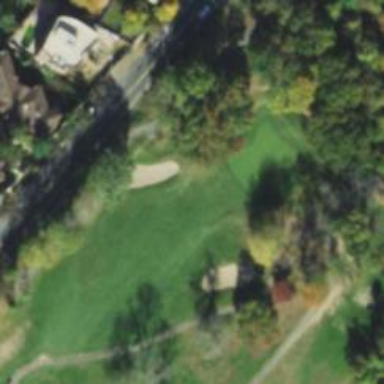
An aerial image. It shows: View of golf hole.